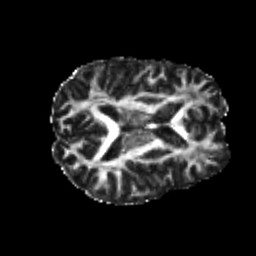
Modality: FA
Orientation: axial
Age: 23
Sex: male
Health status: healthy
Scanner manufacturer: philips
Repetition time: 7.387 s
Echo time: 0.08599 s